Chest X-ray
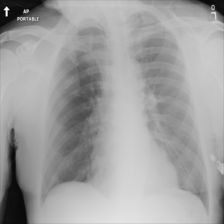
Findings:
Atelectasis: negative
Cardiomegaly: negative
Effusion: negative
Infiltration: negative
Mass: negative
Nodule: negative
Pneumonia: negative
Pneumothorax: negative
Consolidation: negative
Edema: negative
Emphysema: negative
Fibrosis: negative
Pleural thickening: negative
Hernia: negative